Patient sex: M
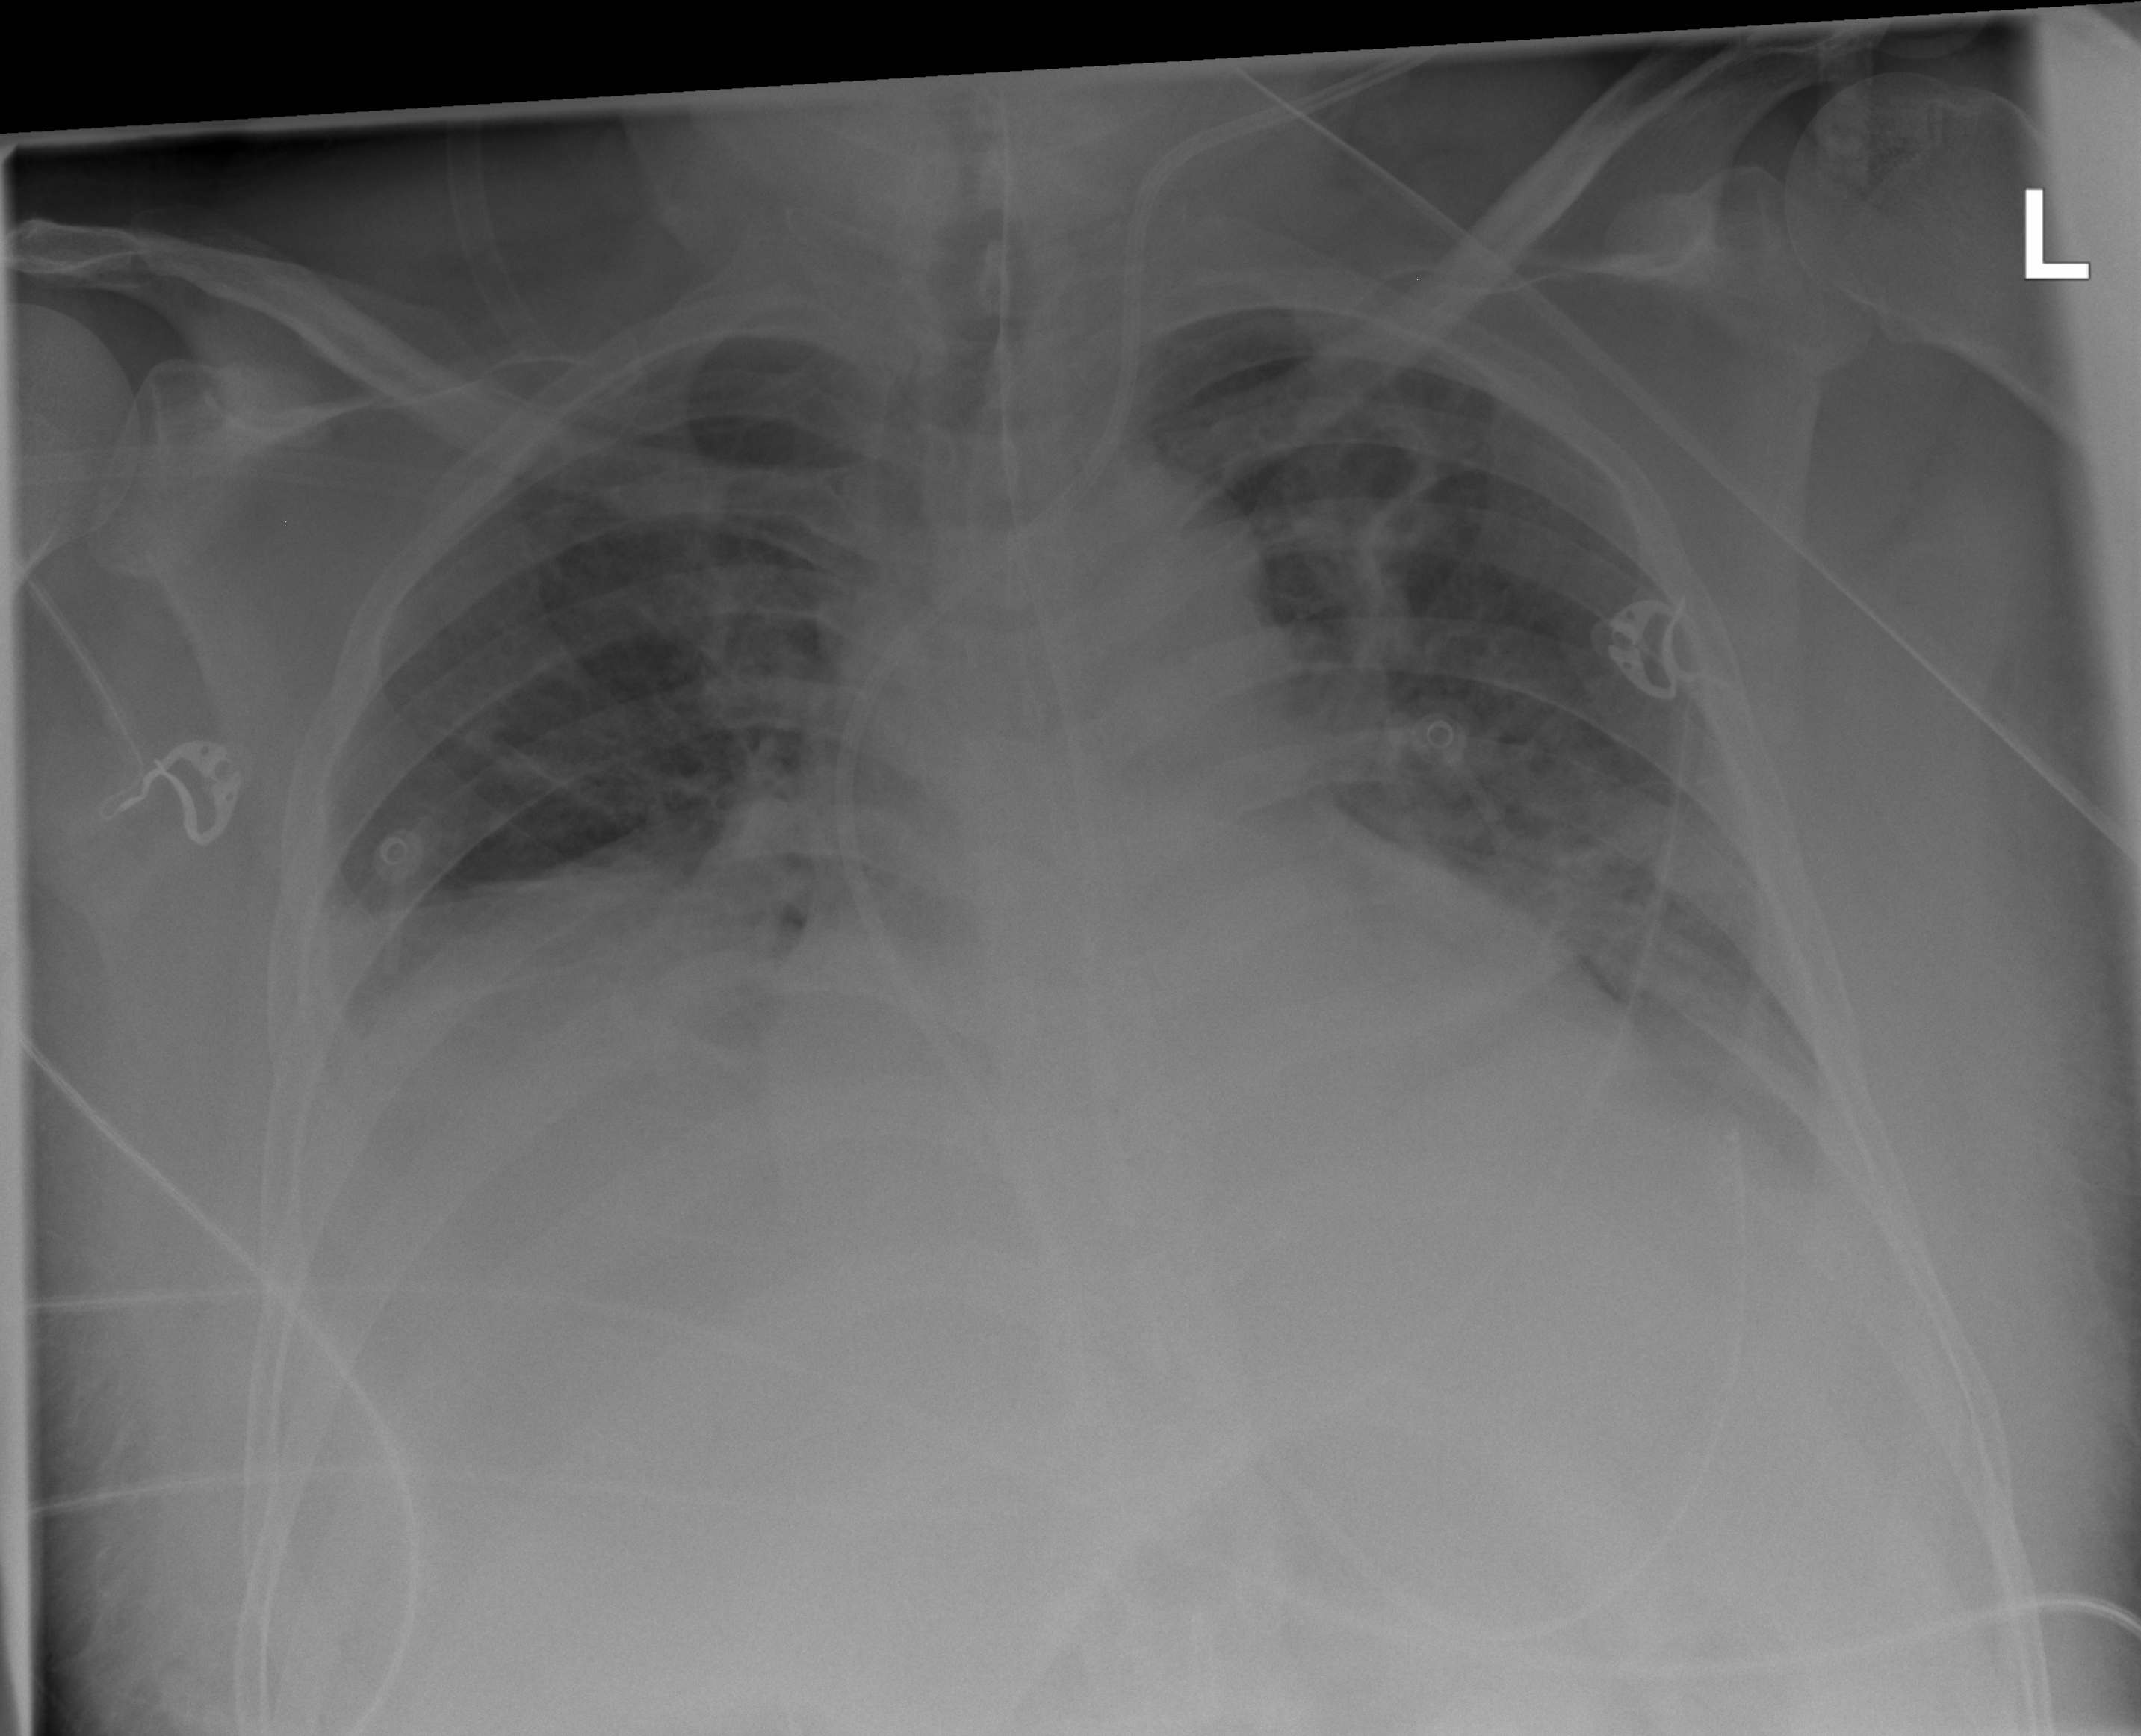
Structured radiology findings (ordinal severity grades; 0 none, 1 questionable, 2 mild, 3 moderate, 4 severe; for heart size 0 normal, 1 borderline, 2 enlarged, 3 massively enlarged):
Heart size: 2
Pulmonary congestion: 2
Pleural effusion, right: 3
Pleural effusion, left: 2
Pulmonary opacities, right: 0
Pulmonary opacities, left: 0
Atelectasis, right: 3
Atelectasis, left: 2